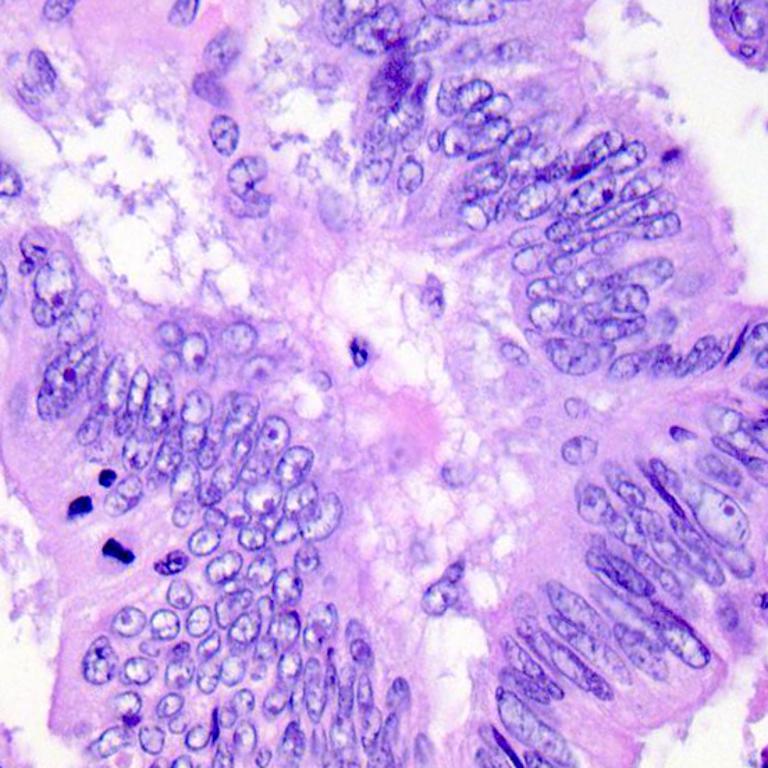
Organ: colon
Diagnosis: adenocarcinomas